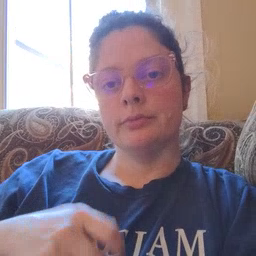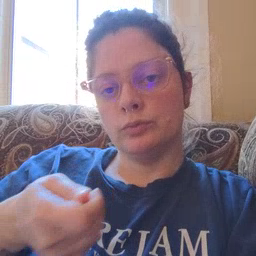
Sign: vacuum